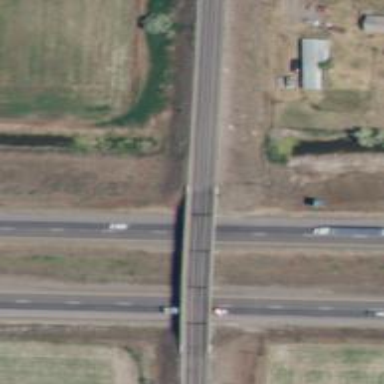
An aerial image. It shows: Viaduct bridge over tertiary road with asphalt surface.